Interaction volume radius: 5 \u00c5
Interaction volume height: 15 \u00c5
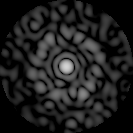
Disorder parameter: 0.8621